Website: apple
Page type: payment
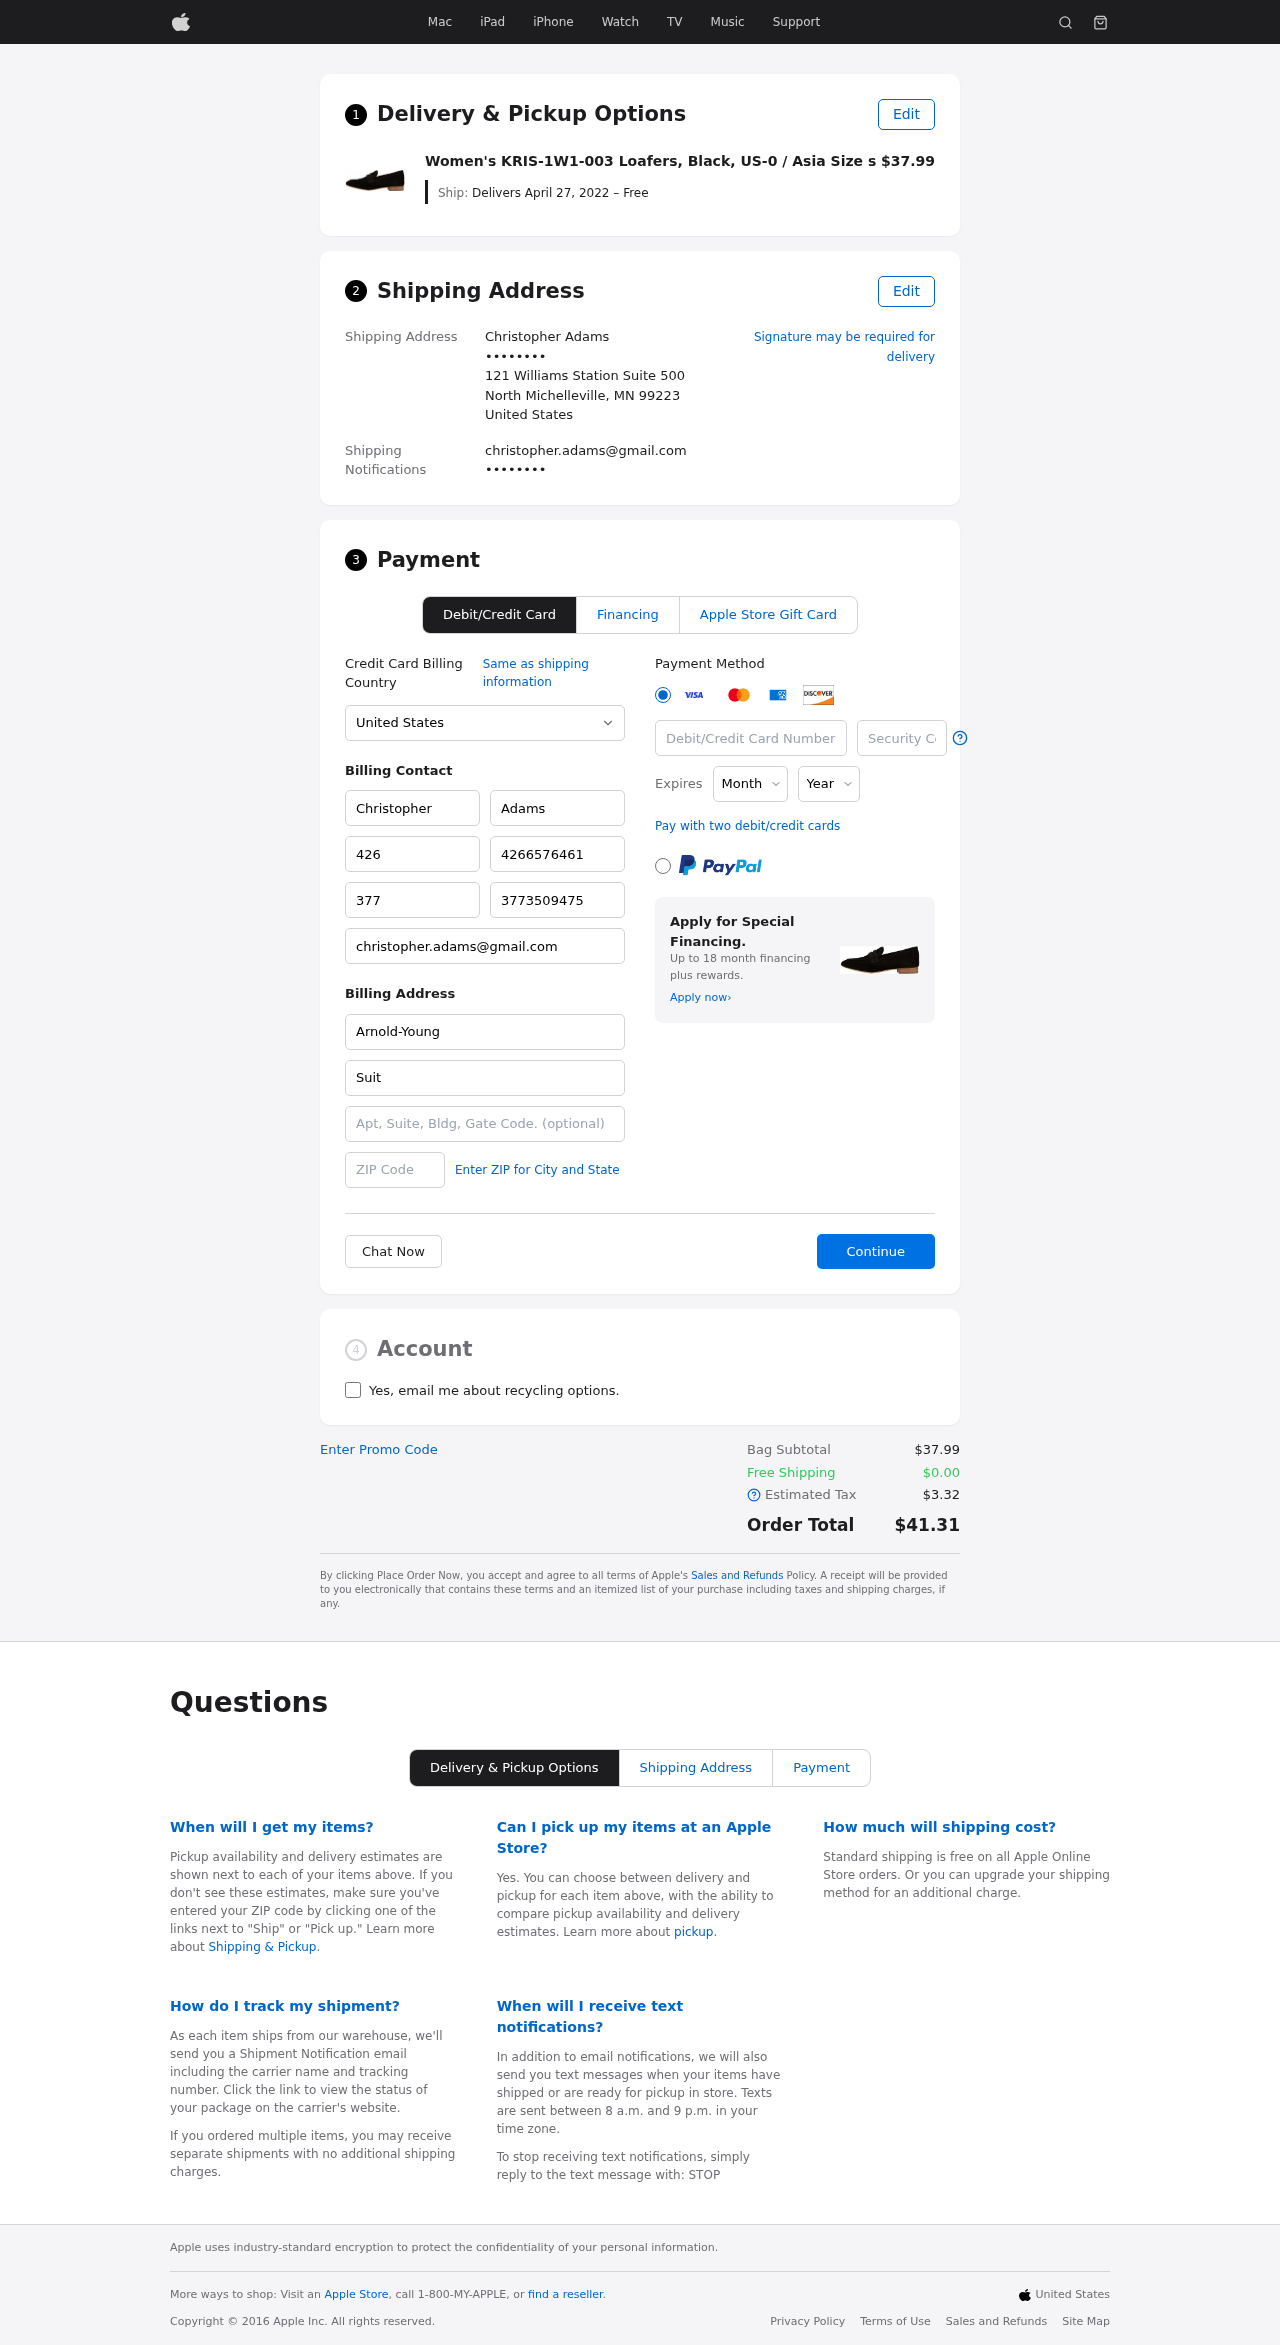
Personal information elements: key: PII_CARD_CVV
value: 015
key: PII_CARD_EXPIRY_MONTH
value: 10
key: PII_CARD_EXPIRY_YEAR
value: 29
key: PII_CARD_NUMBER
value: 4144 0937 4559 9385
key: PII_CITY_STATE_ZIP
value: North Michelleville, MN 99223
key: PII_COMPANY
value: Arnold-Young
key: PII_COUNTRY
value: United States
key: PII_EMAIL
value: christopher.adams@gmail.com
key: PII_EMAIL2
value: christopher.adams@gmail.com
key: PII_FIRSTNAME
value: Christopher
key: PII_FULLNAME
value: Christopher Adams
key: PII_LASTNAME
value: Adams
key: PII_PHONE3
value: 4266576461
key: PII_PHONE_ALT
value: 3773509475
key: PII_PHONE_ALT_AREA
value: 377
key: PII_PHONE_AREA
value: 426
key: PII_POSTCODE2
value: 40151
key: PII_SECURITY_CODE
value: BC89
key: PII_STREET
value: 121 Williams Station Suite 500
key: PII_STREET2
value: Suite 429
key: PII_PHONE
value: ••••••••
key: PII_PHONE2
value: ••••••••
Product elements: key: PRODUCT1_NAME
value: Women's KRIS-1W1-003 Loafers, Black, US-0 / Asia Size s
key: PRODUCT1_PRICE
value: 37.99
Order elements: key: ORDER_DELIVERY_DATE
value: Delivers April 27, 2022 – Free
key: ORDER_SUBTOTAL
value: $37.99
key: ORDER_SHIPPING_COST
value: $0.00
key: ORDER_TAX
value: $3.32
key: ORDER_TOTAL
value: $41.31